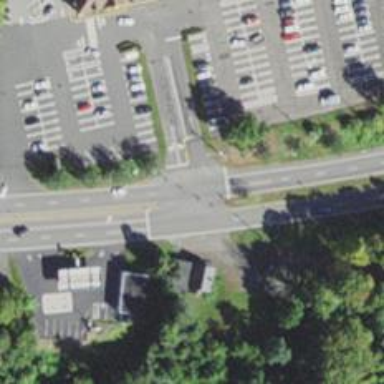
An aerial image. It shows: Asphalt driveway connecting to trunk_link highway.